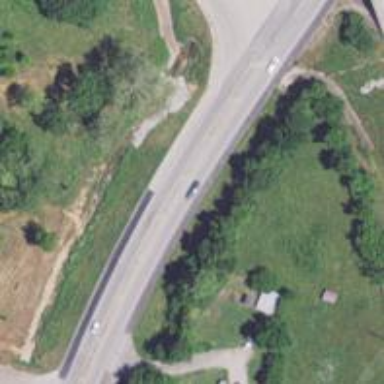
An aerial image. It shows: Primary highway.